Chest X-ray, AP view. Patient: 8 years old, sex M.
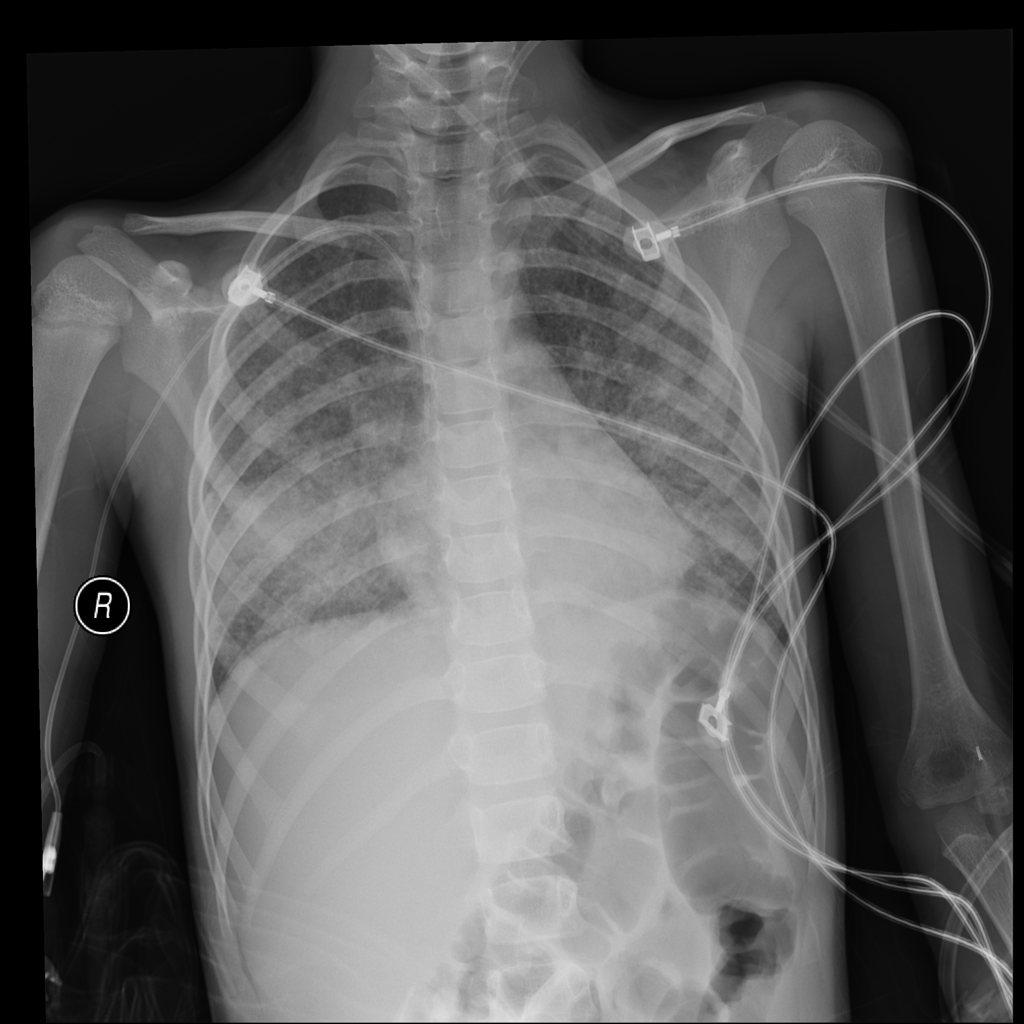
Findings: Consolidation, Infiltration